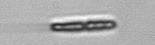
Label: pennate